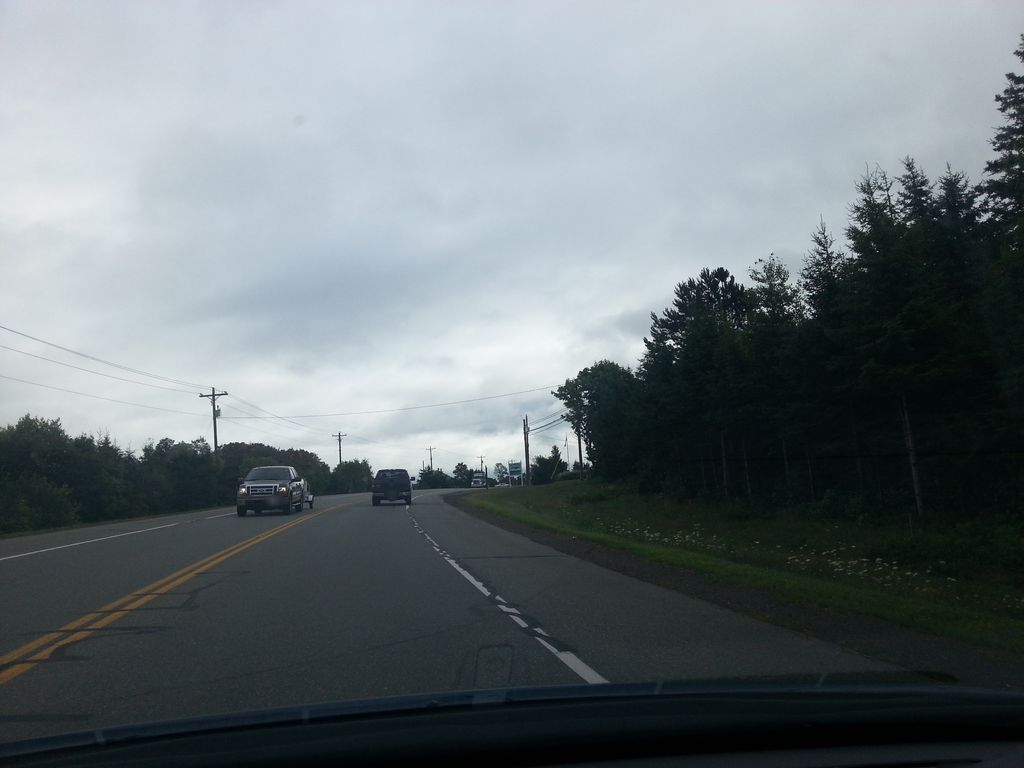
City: charlottetown